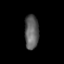
Tissue: lung
Cell type: Epithelial cells
Senescence score: 0.1553
Nuclear area (px): 472
Mean DAPI intensity: 94.867